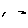
Label: bird